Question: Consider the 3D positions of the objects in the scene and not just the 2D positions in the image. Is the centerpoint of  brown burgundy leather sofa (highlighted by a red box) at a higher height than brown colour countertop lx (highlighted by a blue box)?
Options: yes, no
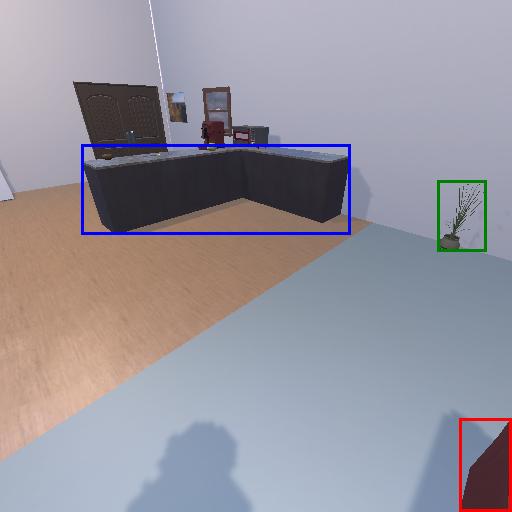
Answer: yes